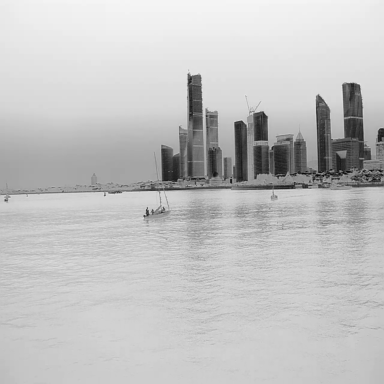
There are five objects shown in the infrared image, including three sailboats, a container_ship, and a canoe.